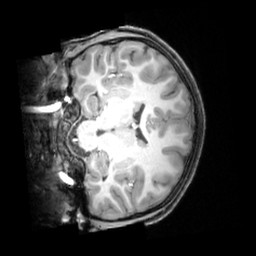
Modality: T1w
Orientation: coronal
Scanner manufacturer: siemens
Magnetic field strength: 3 T
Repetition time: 1.9 s
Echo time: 0.00397 s